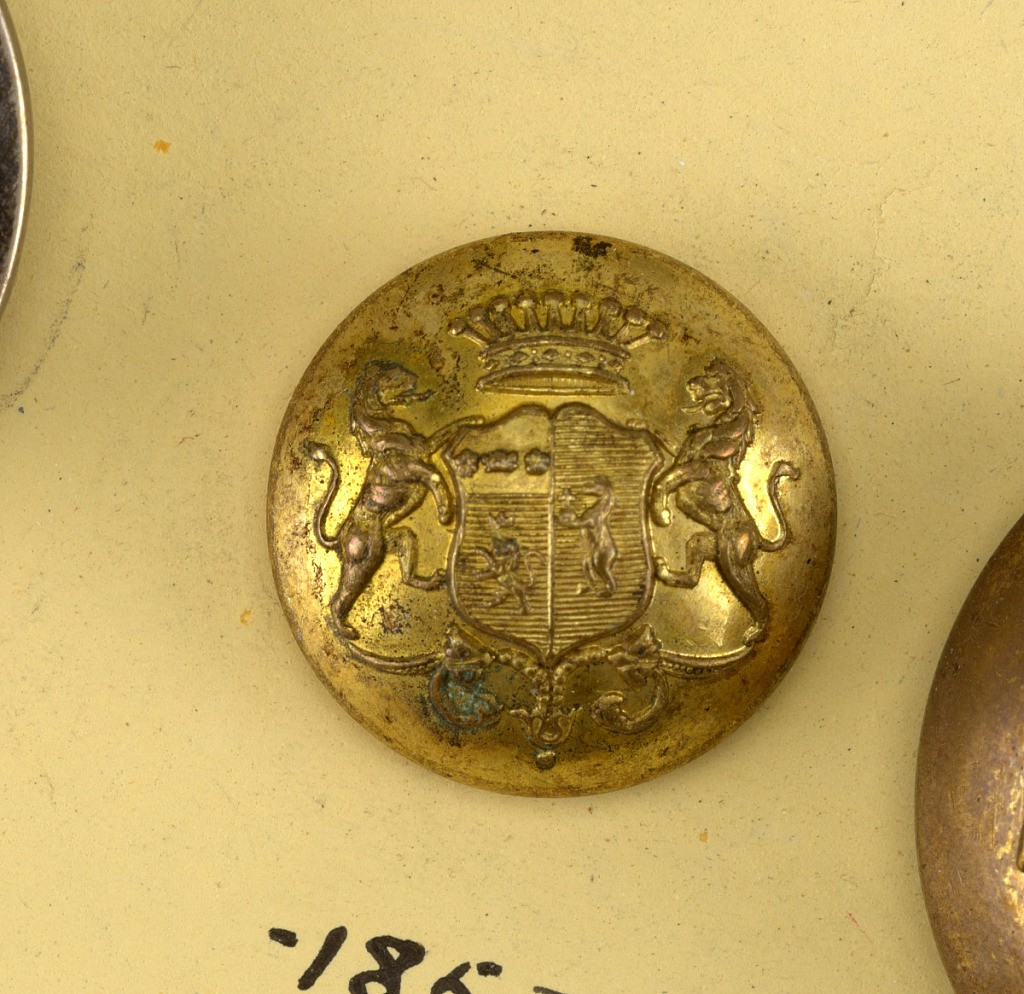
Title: Button
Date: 19th century
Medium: Brass, gold plated
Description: Convex button with ornament showing heraldic devices on a shield, lion supporters, crown and above and leaf ornament below. Back and shank of brass. On reverse, "Superfins Paris E.B."

On card C